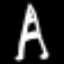
Label: The Eiffel Tower